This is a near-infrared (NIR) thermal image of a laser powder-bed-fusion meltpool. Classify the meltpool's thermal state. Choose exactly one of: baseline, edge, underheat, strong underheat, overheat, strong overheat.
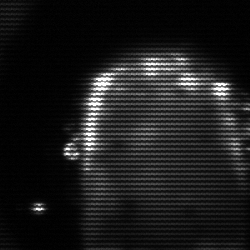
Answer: baseline